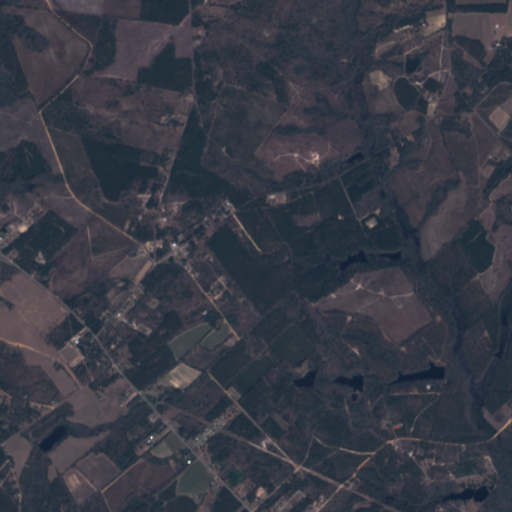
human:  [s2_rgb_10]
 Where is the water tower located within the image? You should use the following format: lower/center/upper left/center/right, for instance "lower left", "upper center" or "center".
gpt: The water tower is located in the center of the image.
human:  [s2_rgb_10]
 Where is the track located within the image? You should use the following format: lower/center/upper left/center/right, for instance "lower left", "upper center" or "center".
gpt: There is no track in the image.